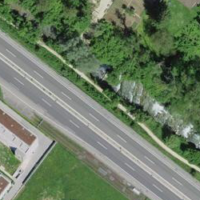
EUNIS habitat code: 57
Species observed at this site:
Gonepteryx rhamni
Corylus avellana